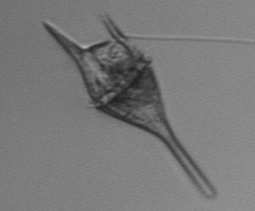
Label: Tripos_lineatus